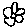
Label: flower